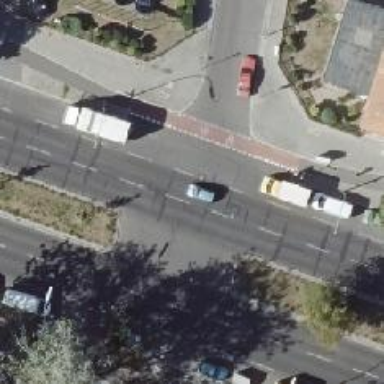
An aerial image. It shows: Asphalt cycleway with uncontrolled crossing.